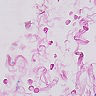
Metastatic tissue present: no